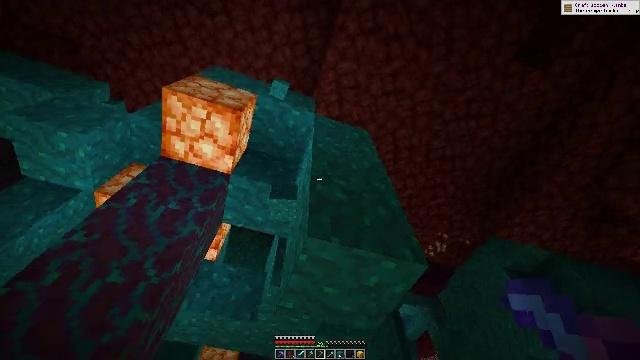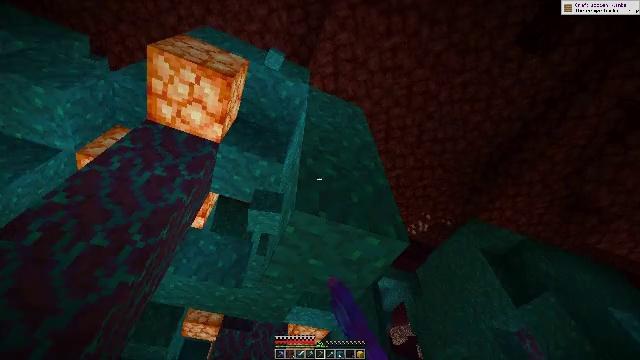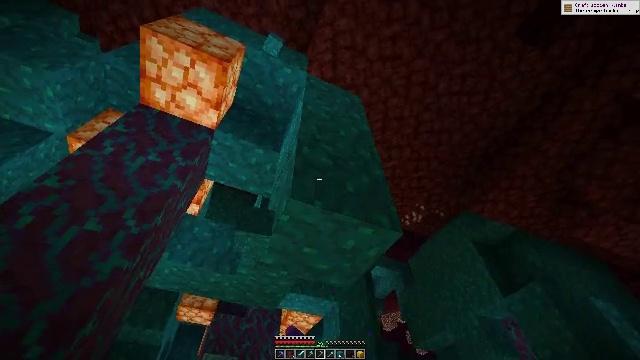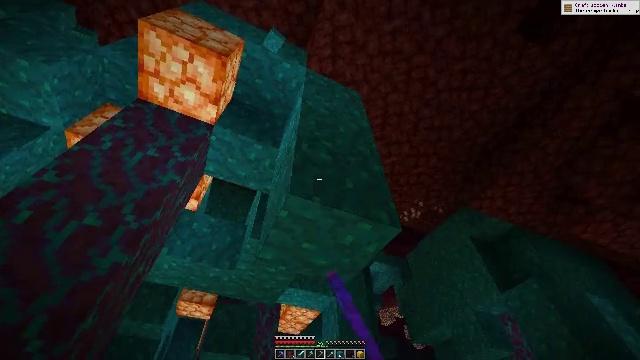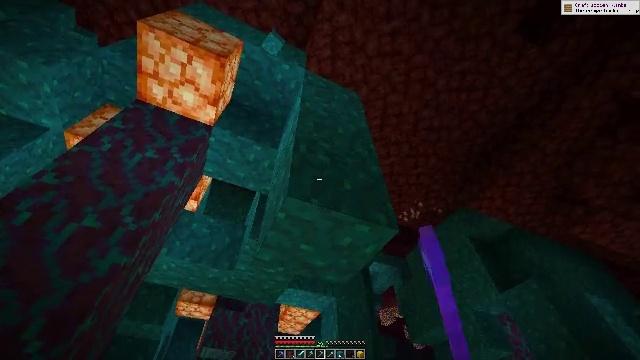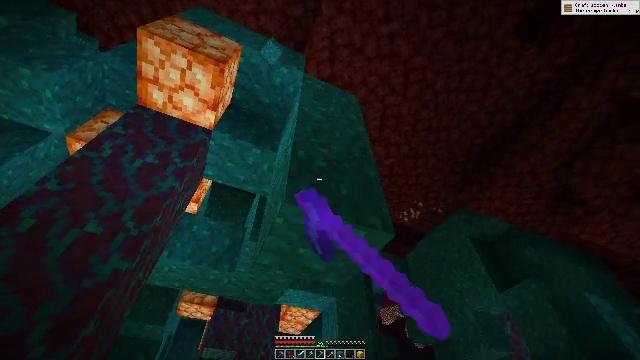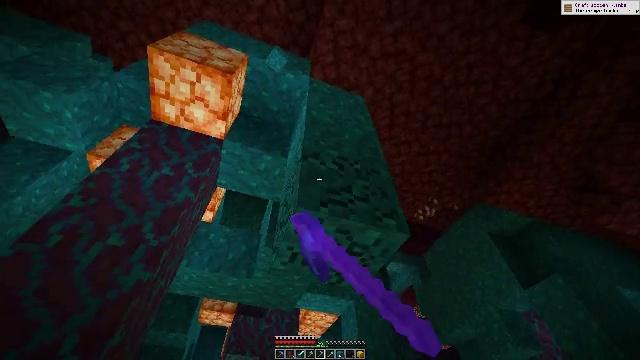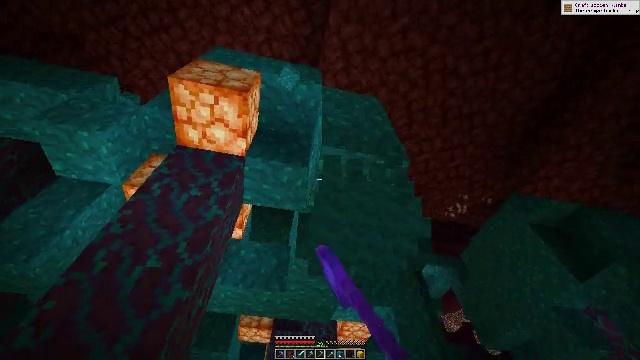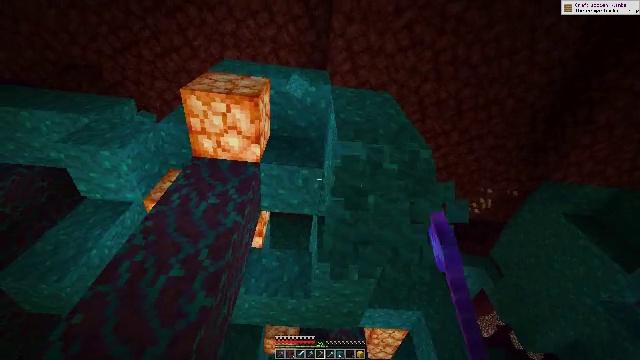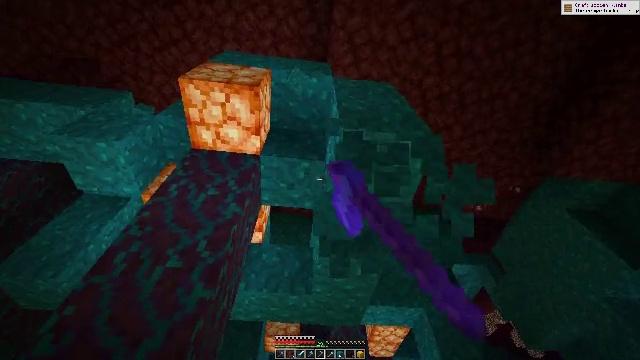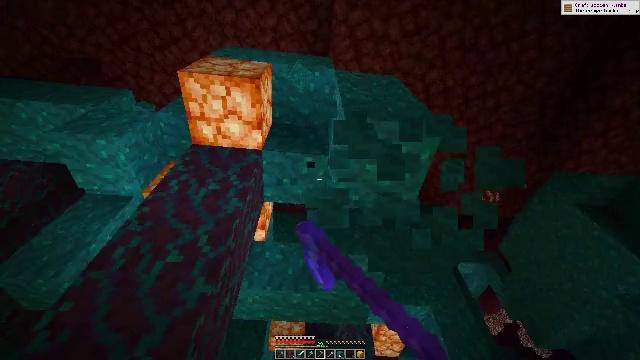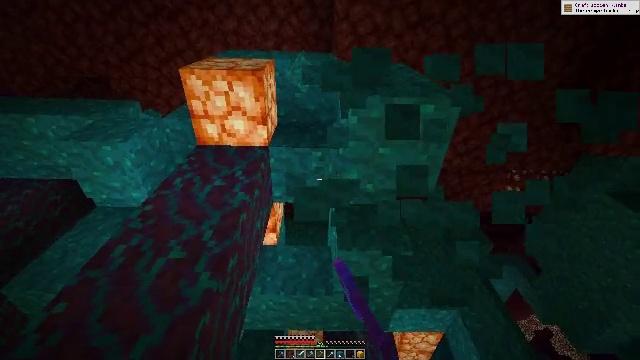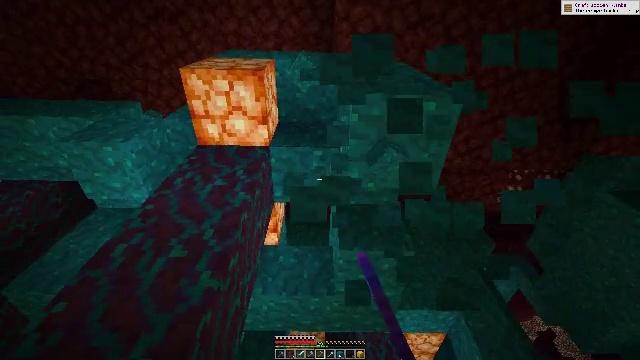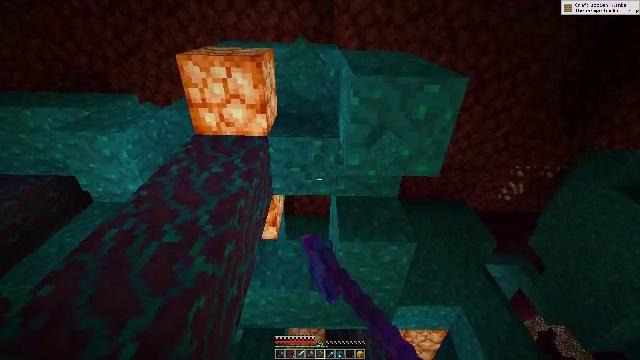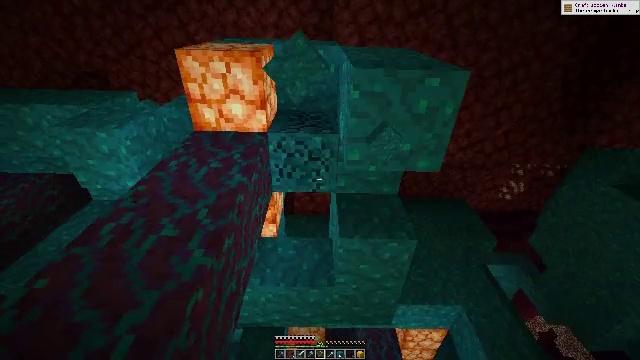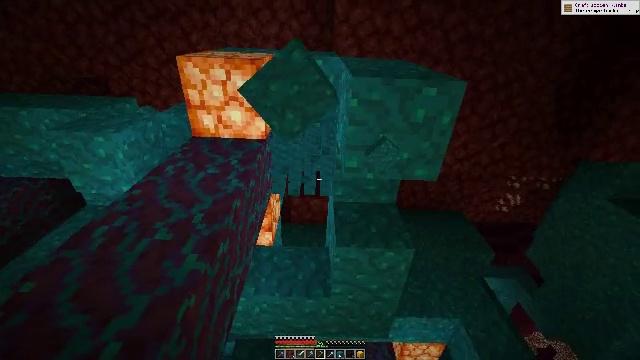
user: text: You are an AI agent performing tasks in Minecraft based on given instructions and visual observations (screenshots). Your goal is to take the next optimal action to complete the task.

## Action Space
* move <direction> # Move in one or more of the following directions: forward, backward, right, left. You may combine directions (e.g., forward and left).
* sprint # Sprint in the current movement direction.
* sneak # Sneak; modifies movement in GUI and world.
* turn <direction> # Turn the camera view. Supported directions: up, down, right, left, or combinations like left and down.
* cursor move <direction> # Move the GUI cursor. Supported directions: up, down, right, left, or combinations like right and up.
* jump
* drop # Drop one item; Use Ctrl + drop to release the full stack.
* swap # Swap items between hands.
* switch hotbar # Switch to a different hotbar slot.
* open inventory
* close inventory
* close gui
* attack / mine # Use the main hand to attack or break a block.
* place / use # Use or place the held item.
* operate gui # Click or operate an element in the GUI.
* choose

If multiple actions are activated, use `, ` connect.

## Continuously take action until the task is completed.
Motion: motion action
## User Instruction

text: Break the warped wart block.
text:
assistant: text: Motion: turn right and down, attack / mine
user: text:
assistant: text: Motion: turn right and down, attack / mine
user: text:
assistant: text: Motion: attack / mine
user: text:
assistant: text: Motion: move right, attack / mine
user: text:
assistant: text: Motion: move right, attack / mine
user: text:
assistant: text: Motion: move forward and move right, turn left, attack / mine
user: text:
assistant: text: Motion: move forward, turn left and up, attack / mine
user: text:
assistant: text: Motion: move forward, turn left and up, attack / mine
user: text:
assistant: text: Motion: move forward, attack / mine
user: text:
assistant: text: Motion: move forward, attack / mine
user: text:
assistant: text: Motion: move forward, turn left and up, attack / mine
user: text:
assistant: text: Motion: attack / mine
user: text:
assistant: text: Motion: attack / mine
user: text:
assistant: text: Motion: attack / mine
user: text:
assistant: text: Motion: turn right and up, attack / mine
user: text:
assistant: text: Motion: turn right and up, attack / mine
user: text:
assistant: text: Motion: turn right and up, attack / mine
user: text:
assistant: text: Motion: move right, attack / mine
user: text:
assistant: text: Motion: move right, attack / mine
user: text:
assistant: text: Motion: move right, attack / mine, jump
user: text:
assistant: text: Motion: move right, attack / mine, jump
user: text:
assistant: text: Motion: move right, turn right and down, attack / mine, jump
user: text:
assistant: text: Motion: move right, turn right and down, jump
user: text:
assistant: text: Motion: move right, turn down, jump
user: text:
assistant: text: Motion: move right, turn left and down, jump
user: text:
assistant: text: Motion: move right, turn left and down, jump
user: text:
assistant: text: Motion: move right, turn down
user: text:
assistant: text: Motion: move right, turn down
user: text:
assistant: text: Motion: move right, turn left and down
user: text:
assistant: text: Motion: move right, turn left